Question: I took this data structure from this <URL>:
'''
public interface IHasNeighbours<N>
{
IEnumerable<N> Neighbours { get; }
}
public class Path<TNode> : IEnumerable<TNode>
{
public TNode LastStep { get; private set; }
public Path<TNode> PreviousSteps { get; private set; }
public double TotalCost { get; private set; }
private Path(TNode lastStep, Path<TNode> previousSteps, double totalCost)
{
LastStep = lastStep;
PreviousSteps = previousSteps;
TotalCost = totalCost;
}
public Path(TNode start) : this(start, null, 0) { }
public Path<TNode> AddStep(TNode step, double stepCost)
{
return new Path<TNode>(step, this, TotalCost + stepCost);
}
public IEnumerator<TNode> GetEnumerator()
{
for (Path<TNode> p = this; p != null; p = p.PreviousSteps)
yield return p.LastStep;
}
IEnumerator IEnumerable.GetEnumerator()
{
return this.GetEnumerator();
}
}
'''
I have no idea how to create a simple graph with.
How do I add something like the following undirected graph using C#:

Basically I'd like to know how to connect nodes. I have my own datastructures that I can already determine the neighbors and the distance. I'd now like to convert that into this posted datastructure so I can run it through the AStar algorithm.
I was seeking something more like:
'''
Path<EdgeNode> startGraphNode = new Path<EdgeNode>(tempStartNode);
startGraphNode.AddNeighbor(someOtherNode, distance);
'''
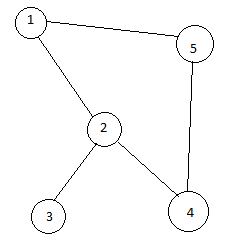
Answer: This is because you use the wrong structure to represent the graph. The A* (and the path here) are used to find a path between two nodes within a graph. A Path is inherently directional and can be flatten to a single line. For example, in your graph above the only possible path that would go through all Nodes starts at 3 and ends at 2 (note that the latter would be added twice in your path, weather or not this makes sense depends largely on the problem you are trying to solve.
So basically you first need a representation for the graph, then from it you can run algorithm though them to solve particular problems.
The most basic form of graph is basically a node with a member list of neighbouring nodes. Then you can try A* on it. Designate a starting node and an end node and find a path between them